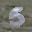
Label: 5